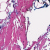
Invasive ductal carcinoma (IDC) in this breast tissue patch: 0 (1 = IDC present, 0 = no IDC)